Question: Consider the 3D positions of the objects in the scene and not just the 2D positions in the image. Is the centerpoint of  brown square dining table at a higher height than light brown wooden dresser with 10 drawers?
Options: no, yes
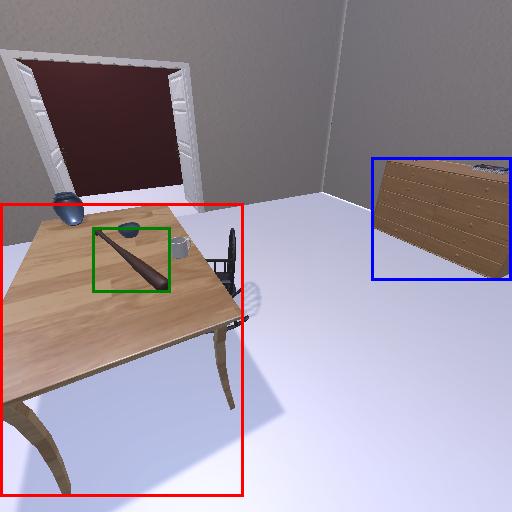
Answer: no